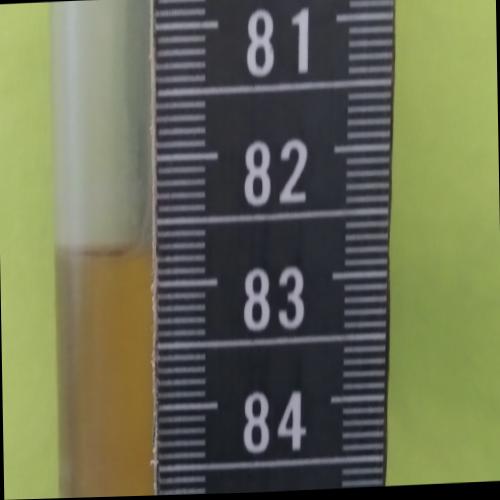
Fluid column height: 82.7 cm